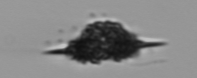
Label: Dictyocha